Question: I have problem with building in Qt4 creator. I have some created projects and I want take it to different folder.
I already fail in this:

If I understand well, it is a problem somewhere in the settings of the project. Perhaps you hold the folder where it was created.
Thank you for help!
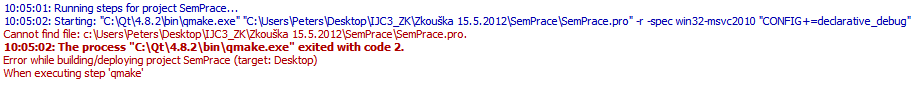
Answer: it's probably because of the space in your path: "zkouska 15.5.2012"